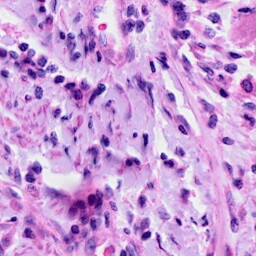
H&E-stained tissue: Cervix